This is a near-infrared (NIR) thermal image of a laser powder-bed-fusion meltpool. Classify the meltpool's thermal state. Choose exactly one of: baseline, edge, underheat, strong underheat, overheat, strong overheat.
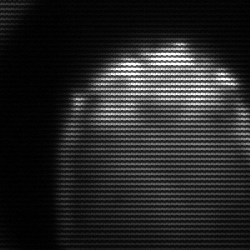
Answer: edge